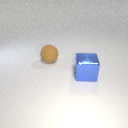
large brown rubber sphere behind large blue metal cube